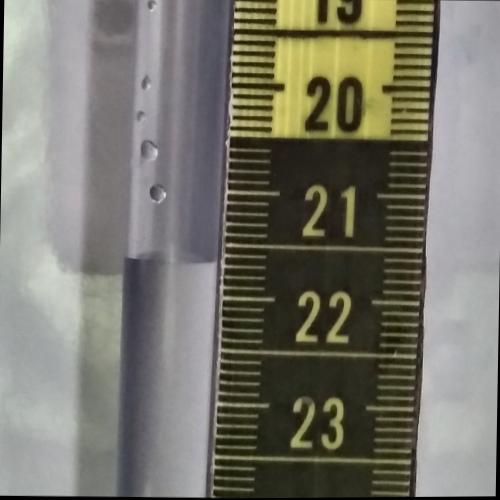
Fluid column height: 21.7 cm